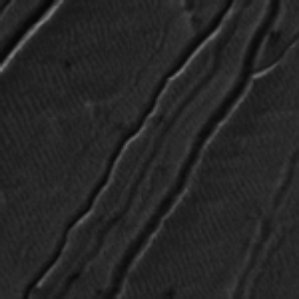
Label: frost